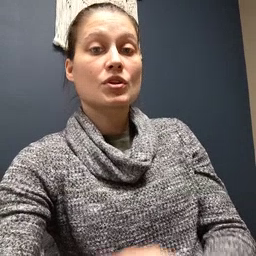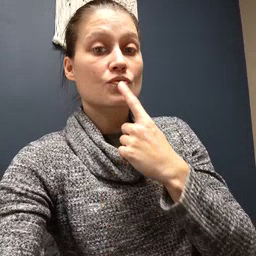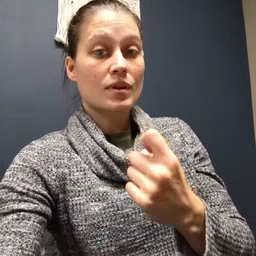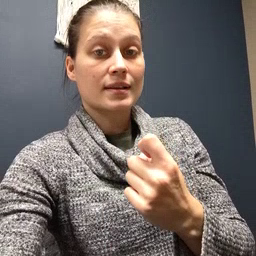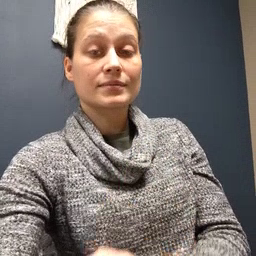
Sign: red